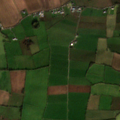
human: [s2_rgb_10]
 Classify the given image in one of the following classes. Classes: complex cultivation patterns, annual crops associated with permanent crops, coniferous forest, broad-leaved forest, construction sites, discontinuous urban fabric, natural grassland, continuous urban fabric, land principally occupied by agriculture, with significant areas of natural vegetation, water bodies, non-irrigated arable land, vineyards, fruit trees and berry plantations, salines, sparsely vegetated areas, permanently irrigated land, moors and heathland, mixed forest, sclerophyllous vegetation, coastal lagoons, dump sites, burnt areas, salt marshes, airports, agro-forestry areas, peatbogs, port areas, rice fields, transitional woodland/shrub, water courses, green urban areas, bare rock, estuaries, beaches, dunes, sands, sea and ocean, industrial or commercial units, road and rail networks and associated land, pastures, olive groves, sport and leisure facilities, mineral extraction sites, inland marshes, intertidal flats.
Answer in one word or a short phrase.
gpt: non-irrigated arable land, pastures